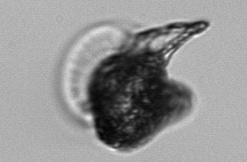
Label: Dinophysis_tripos